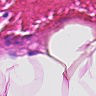
Metastatic tissue present: no